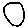
Label: circle